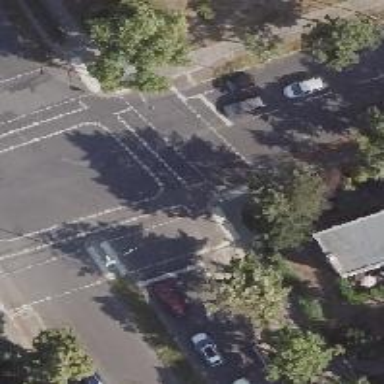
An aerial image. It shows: Road crossing with traffic signals.